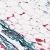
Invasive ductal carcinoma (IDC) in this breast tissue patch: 0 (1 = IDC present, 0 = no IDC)